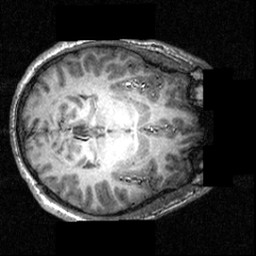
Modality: T1w
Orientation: axial
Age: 19
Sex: male
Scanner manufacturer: siemens
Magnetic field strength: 3.951 T
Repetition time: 1.5 s
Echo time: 0.00335 s